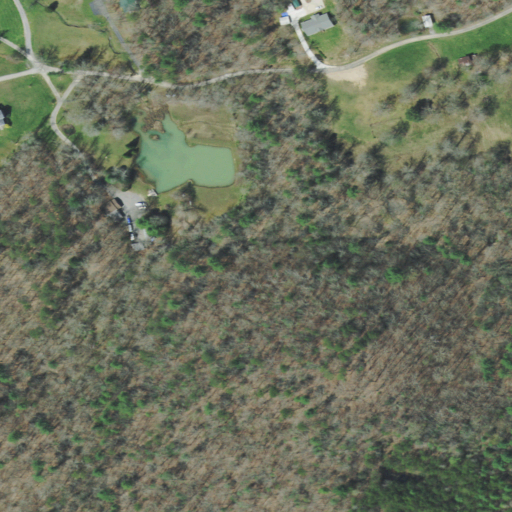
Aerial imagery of valley in Tennessee named The Cove containing deciduous forest, mixed forest, open development, pasture, woody wetlands, grassland, and low intensity development